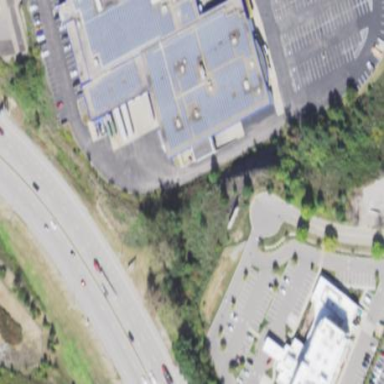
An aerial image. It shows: Commercial building.